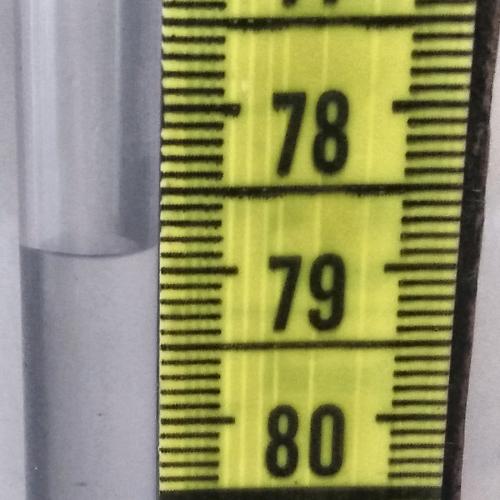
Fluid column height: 78.8 cm